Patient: sex F, age 31
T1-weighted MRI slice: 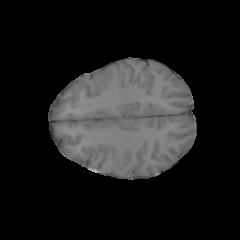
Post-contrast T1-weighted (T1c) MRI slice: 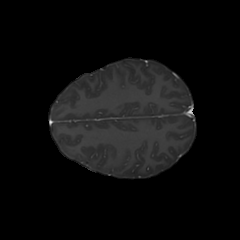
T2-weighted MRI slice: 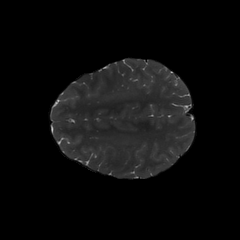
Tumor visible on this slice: no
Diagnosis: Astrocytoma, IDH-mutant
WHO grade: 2